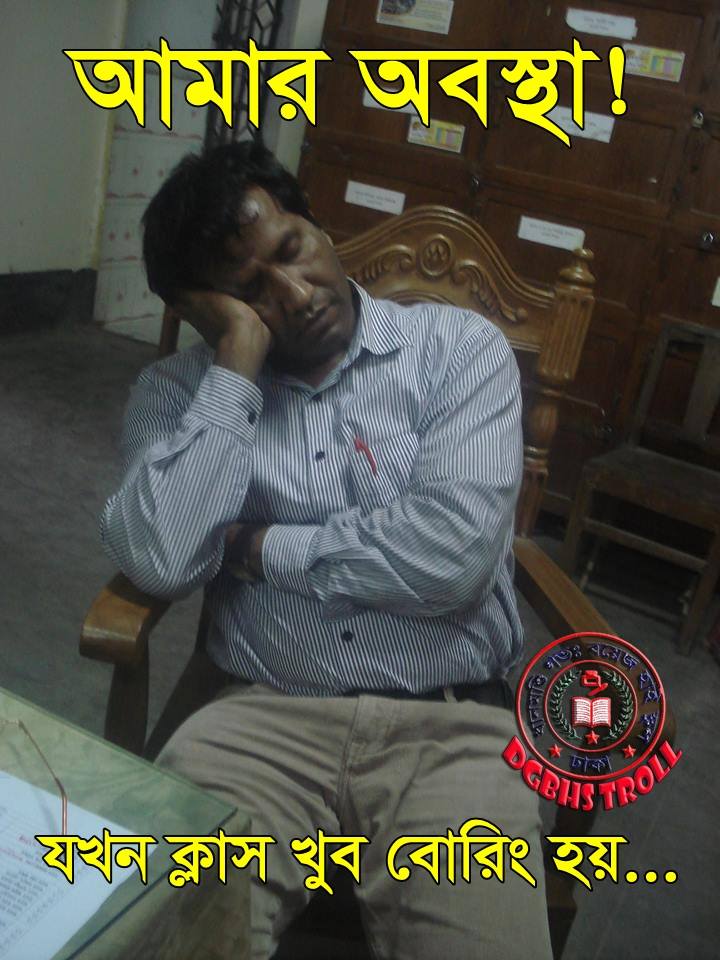
Caption: আমার অবস্থা  !     যখন ক্লাস খুব বোরিং হয় ...
Label: non-hate